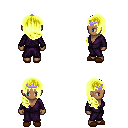
a pixel art fantasy rpg character, female body template, human, dark skin, purple robe, gold greaves, gold right-swept hairstyle, purple tiara, brown slippers, four views (front, back, left, right), 2x2 character sprite sheet, small pixel art, hard edges, no anti-aliasing